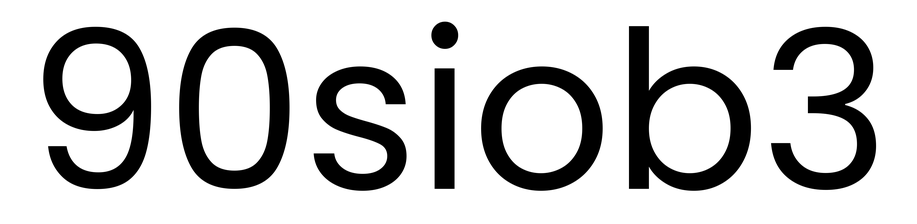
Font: Poppins-Regular